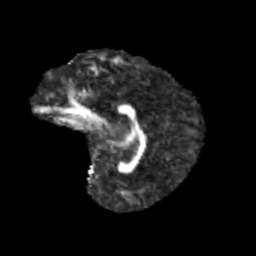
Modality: FA
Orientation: sagittal
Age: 12
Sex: female
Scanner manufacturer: siemens
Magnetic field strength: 3 T
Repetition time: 3.8 s
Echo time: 0.07 s